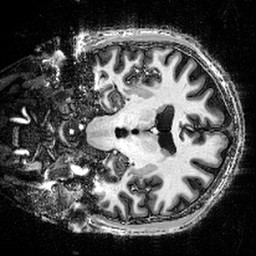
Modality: T1w
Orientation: coronal
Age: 30
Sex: male
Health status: healthy
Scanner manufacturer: siemens
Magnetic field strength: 9.4 T
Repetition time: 6 s
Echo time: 0.0023 s